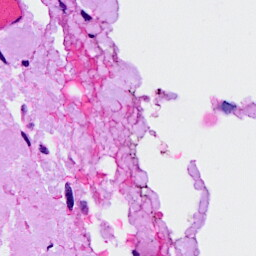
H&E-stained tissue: Breast